Breast ultrasound image
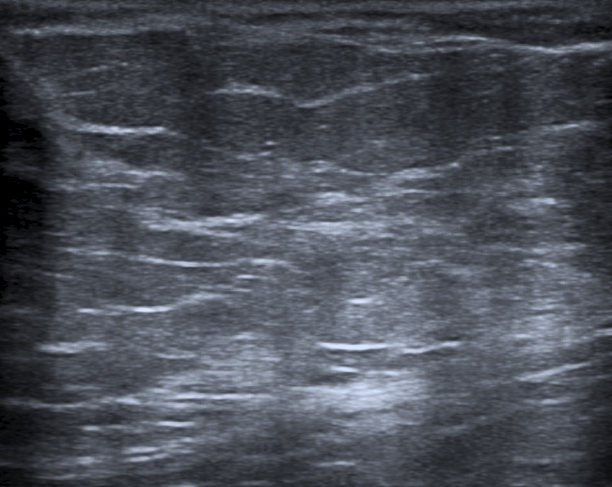
Diagnosis: normal